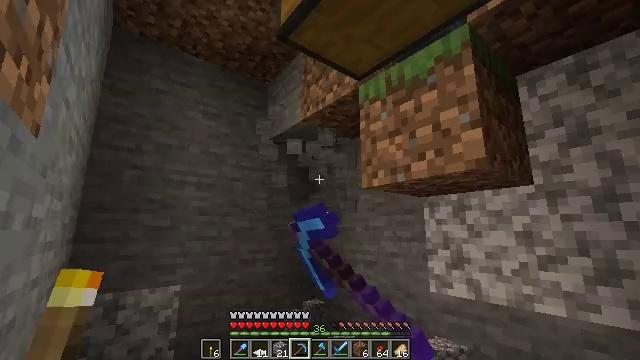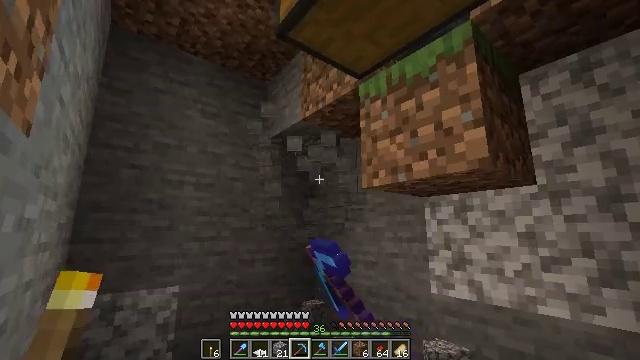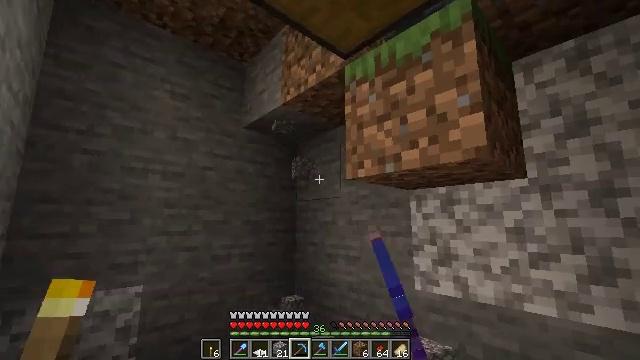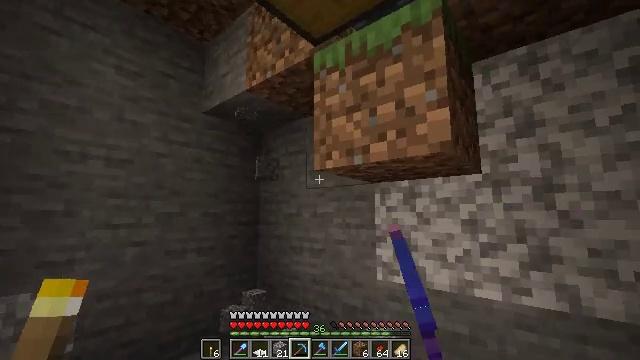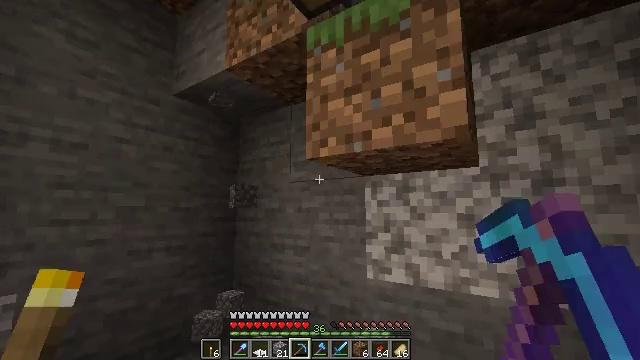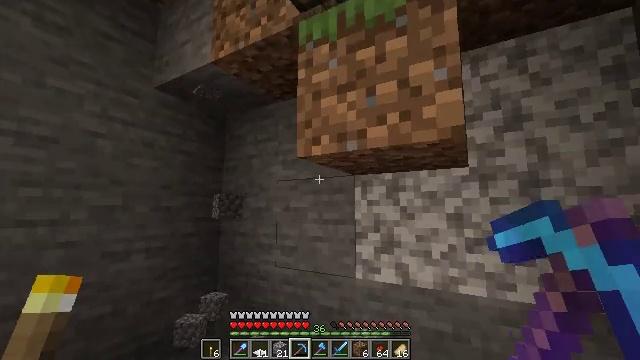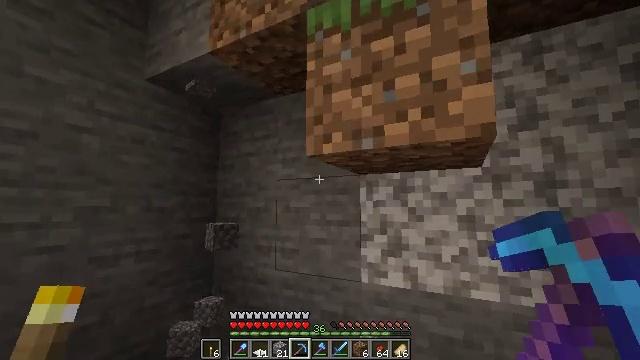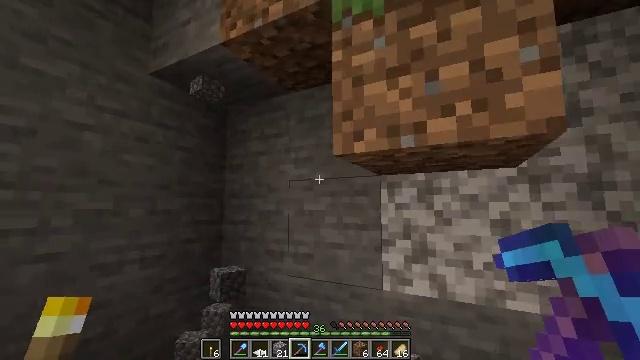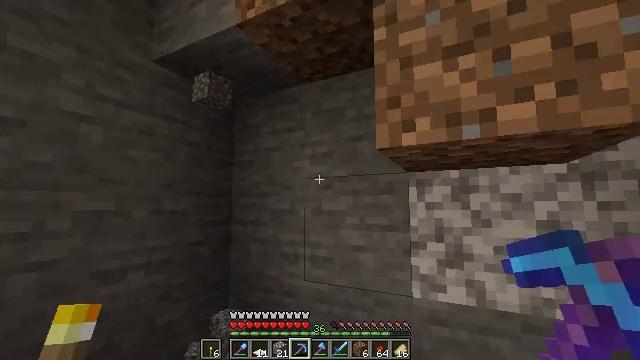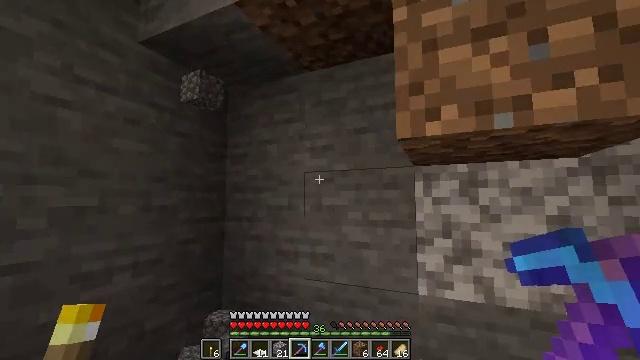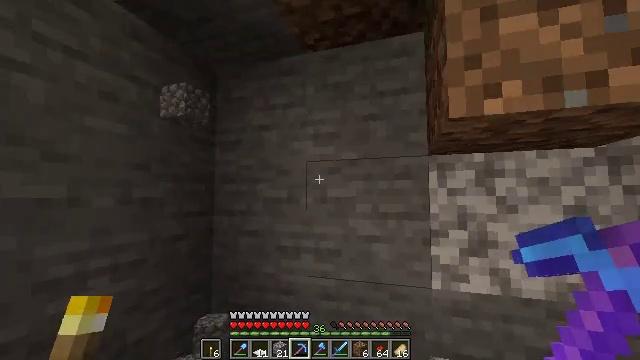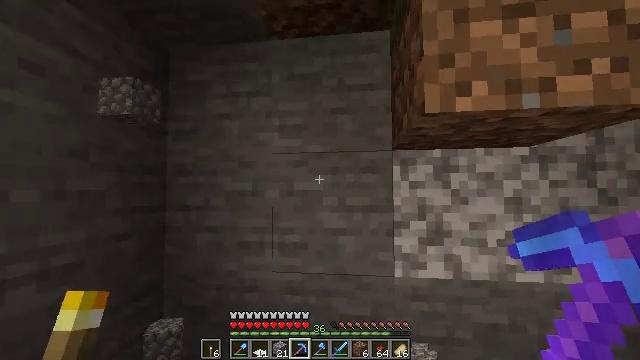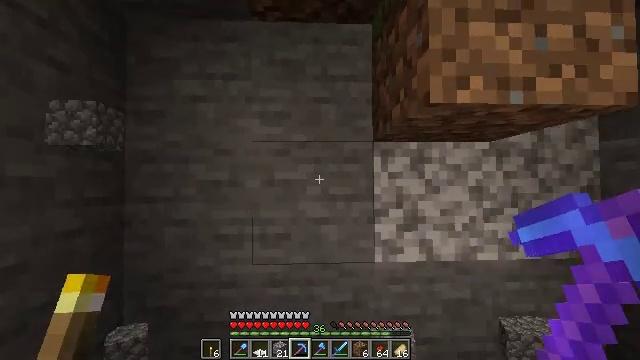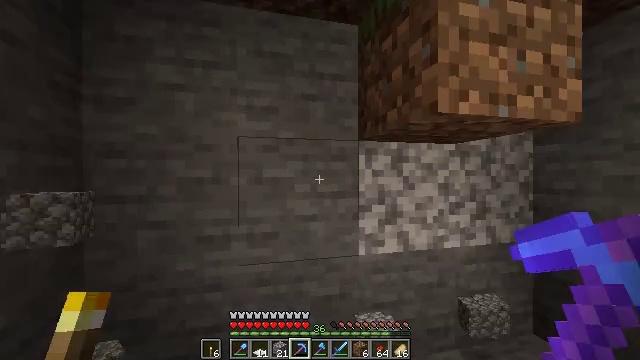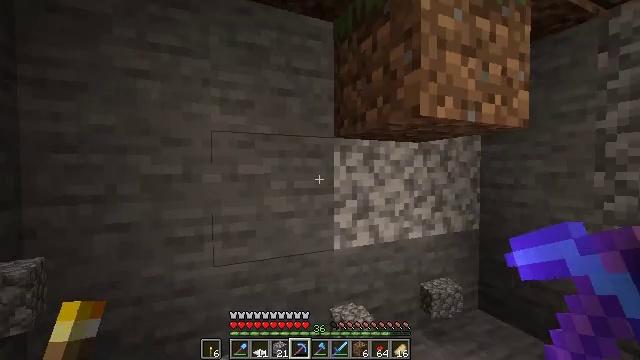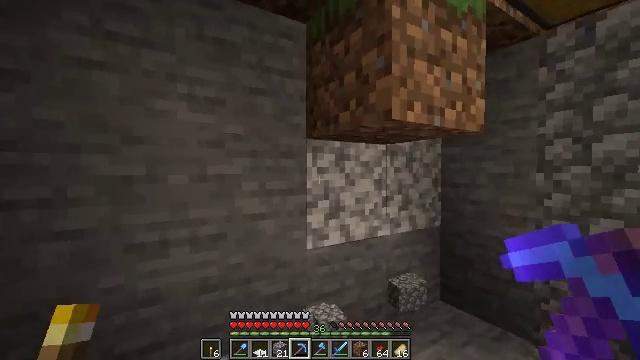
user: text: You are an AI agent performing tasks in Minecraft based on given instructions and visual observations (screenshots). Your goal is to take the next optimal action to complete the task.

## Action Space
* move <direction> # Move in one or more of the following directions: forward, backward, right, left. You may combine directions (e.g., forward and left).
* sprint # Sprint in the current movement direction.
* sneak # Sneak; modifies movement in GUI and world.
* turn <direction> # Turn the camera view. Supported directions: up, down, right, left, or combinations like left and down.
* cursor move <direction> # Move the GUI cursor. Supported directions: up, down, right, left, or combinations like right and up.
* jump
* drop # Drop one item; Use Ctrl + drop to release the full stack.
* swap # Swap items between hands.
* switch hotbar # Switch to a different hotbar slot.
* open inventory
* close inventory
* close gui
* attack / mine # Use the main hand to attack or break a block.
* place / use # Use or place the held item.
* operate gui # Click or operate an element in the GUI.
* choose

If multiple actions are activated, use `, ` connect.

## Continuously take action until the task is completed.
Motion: motion action
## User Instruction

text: Gather grass block for landscaping.
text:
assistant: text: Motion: move forward
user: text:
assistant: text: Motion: move forward, turn right and down
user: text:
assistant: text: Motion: move forward and move left, turn right and down
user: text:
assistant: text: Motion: move forward and move left, turn right
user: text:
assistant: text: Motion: move forward and move left, turn right
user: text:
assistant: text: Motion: move forward and move left, turn right
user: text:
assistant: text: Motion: move forward and move left
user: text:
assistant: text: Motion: move forward and move left
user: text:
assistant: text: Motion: move forward and move left, turn right and down
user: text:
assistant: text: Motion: move left, turn right and down
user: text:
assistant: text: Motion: move left, turn right and down
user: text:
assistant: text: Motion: move left, turn right and down
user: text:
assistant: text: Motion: move left, turn right and down
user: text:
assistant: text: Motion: move left, turn right and down
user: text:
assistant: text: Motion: move left, turn right
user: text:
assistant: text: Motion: move left, turn right
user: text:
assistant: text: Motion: turn right and up
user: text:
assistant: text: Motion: turn right and up
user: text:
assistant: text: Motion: turn right and up
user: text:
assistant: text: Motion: turn right and up
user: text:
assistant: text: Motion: turn right and up
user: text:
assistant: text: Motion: no_op
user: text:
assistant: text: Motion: turn right
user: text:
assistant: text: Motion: turn right, attack / mine
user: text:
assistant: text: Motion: turn right, attack / mine
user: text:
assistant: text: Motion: attack / mine
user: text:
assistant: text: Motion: attack / mine
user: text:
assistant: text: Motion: attack / mine
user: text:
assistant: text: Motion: attack / mine
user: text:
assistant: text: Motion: attack / mine